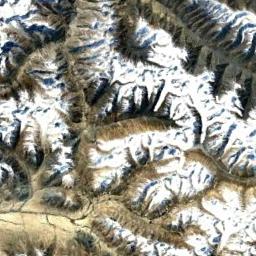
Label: snowberg